Question: The figure describes the ball exchange problem. The white ball can exchange positions with the adjacent colored balls in the 4-neighborhood. The target state is that all balls are arranged in the order of red, blue, green, and yellow from the upper left corner in the order of rows first and columns. How many exchanges are needed?
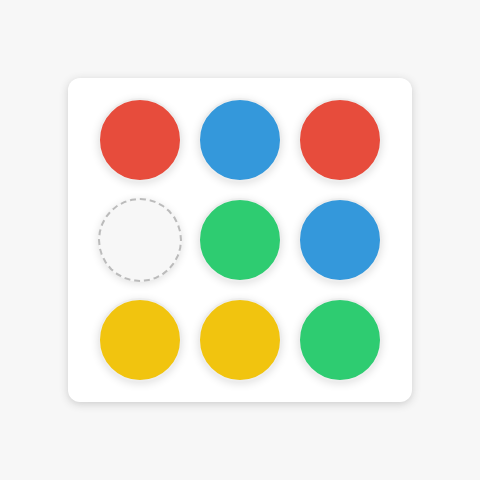
Answer: 11